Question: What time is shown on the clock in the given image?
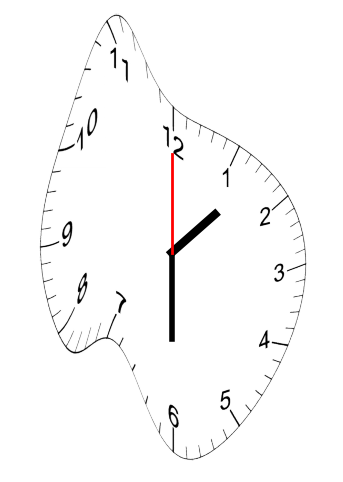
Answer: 01:30:00